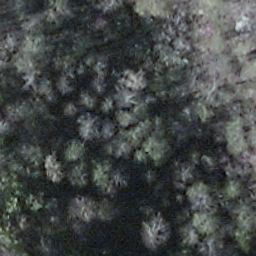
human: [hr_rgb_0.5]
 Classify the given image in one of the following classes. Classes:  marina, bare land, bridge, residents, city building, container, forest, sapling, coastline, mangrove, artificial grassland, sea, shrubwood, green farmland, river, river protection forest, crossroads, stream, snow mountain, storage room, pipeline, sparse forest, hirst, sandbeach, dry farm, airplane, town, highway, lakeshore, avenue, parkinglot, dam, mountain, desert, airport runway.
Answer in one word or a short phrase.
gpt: shrubwood